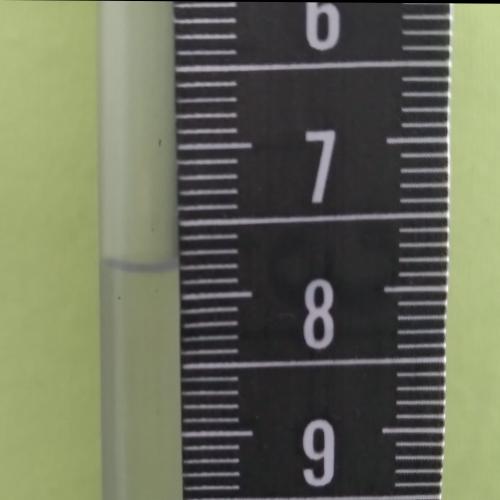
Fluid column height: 7.8 cm